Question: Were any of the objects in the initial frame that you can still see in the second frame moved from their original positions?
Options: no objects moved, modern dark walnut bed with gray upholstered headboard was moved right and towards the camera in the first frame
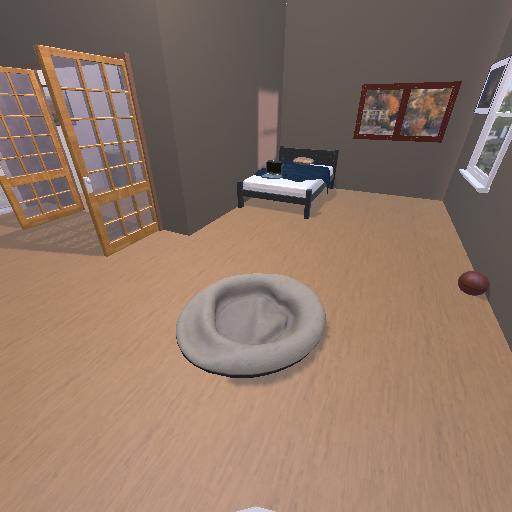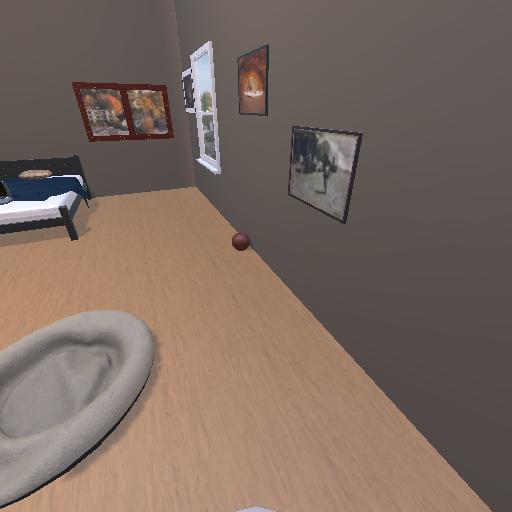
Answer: no objects moved